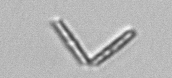
Label: Thalassionema